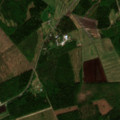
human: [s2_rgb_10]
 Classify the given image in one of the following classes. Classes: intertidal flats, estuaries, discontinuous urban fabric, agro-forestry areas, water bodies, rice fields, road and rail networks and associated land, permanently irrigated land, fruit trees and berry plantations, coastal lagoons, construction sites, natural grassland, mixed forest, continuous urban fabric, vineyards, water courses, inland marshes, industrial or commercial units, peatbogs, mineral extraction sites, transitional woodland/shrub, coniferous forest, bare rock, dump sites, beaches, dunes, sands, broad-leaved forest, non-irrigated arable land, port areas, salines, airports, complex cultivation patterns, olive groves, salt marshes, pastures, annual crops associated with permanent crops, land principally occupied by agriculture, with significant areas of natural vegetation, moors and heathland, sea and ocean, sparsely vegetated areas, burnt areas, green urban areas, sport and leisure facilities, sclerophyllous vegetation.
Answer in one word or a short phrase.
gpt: non-irrigated arable land, land principally occupied by agriculture, with significant areas of natural vegetation, mixed forest, transitional woodland/shrub